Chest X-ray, PA view. Patient: 54 years old, sex F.
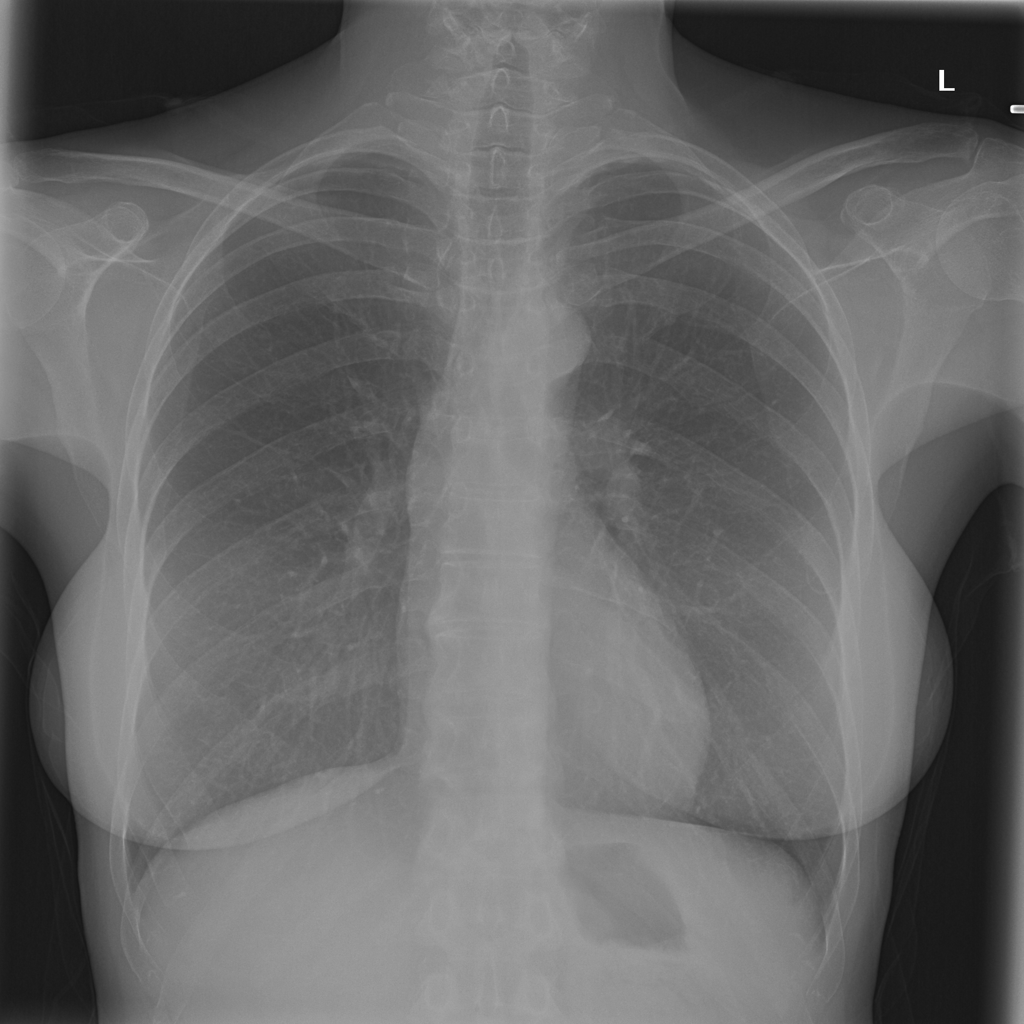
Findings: No Finding